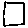
Label: square